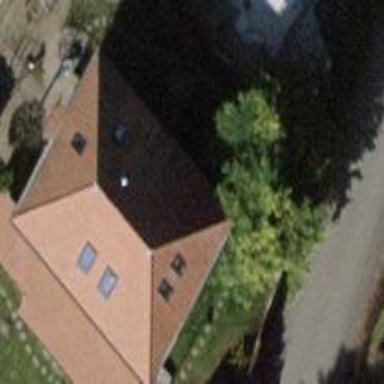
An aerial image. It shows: Building with gabled roof.